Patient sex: M
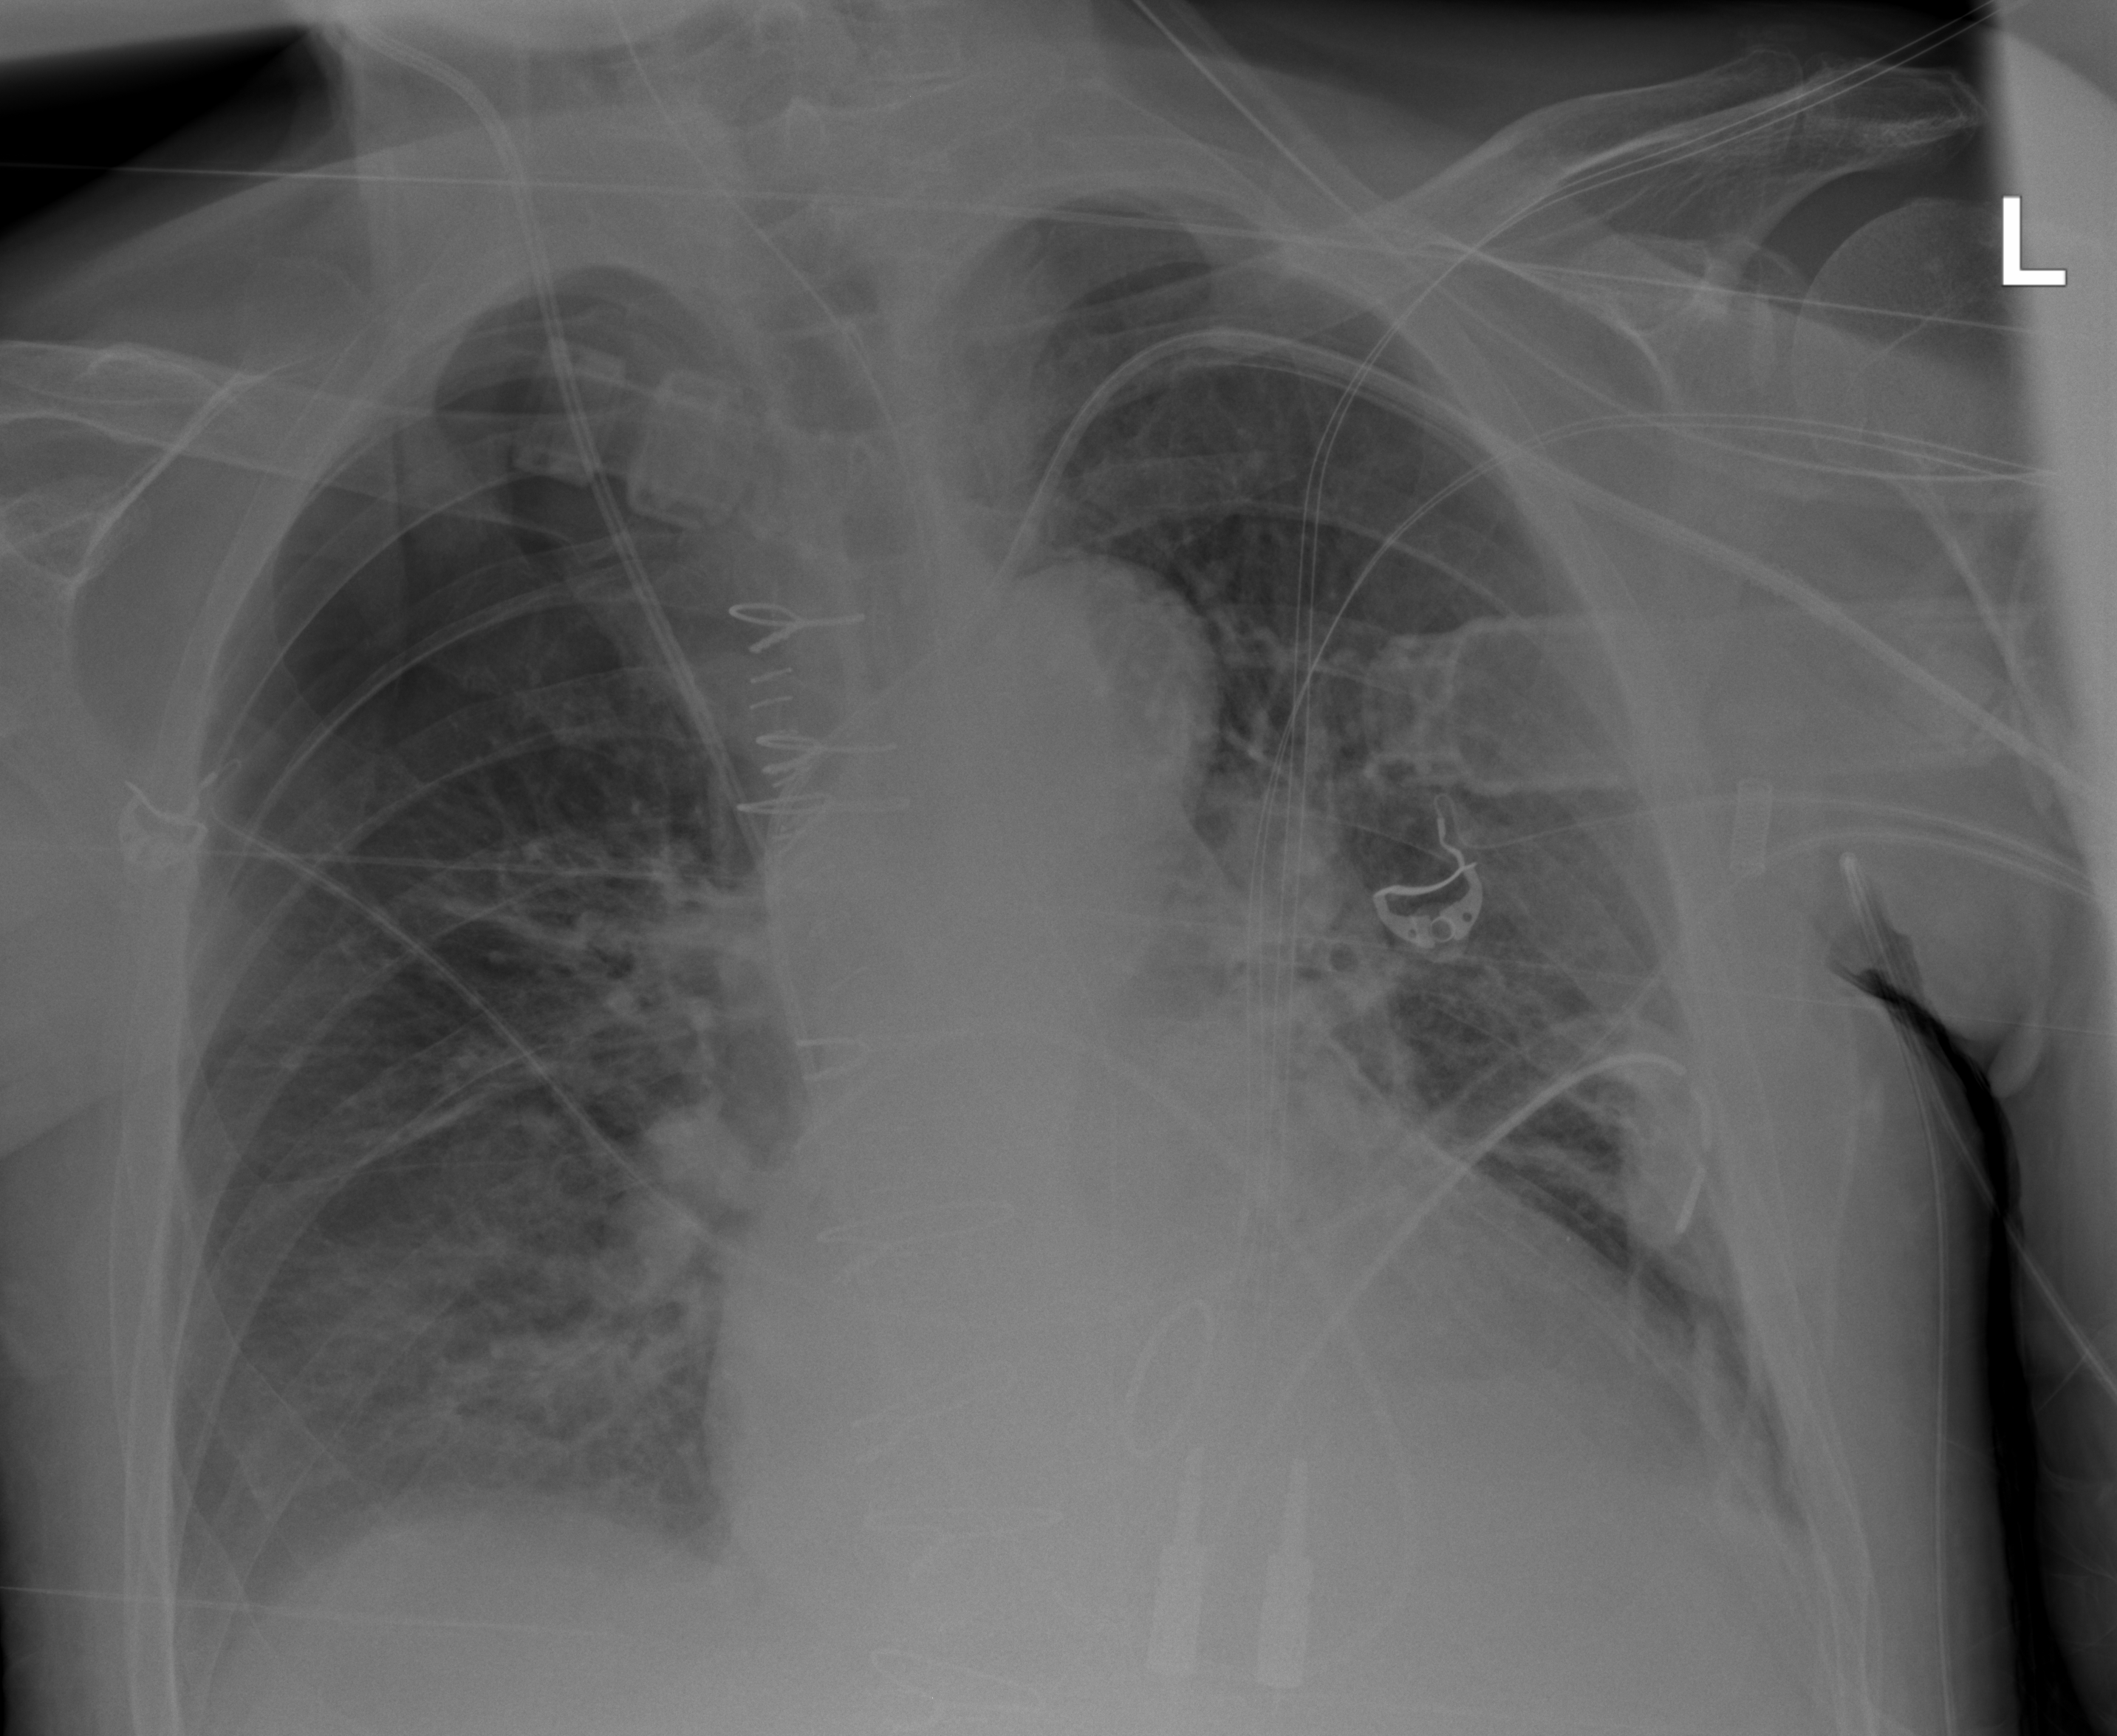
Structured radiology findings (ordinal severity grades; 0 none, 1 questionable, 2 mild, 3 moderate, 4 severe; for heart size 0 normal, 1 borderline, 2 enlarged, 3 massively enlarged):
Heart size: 2
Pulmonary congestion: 2
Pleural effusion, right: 0
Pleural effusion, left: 1
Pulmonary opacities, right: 0
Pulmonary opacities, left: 0
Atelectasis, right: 3
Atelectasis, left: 2